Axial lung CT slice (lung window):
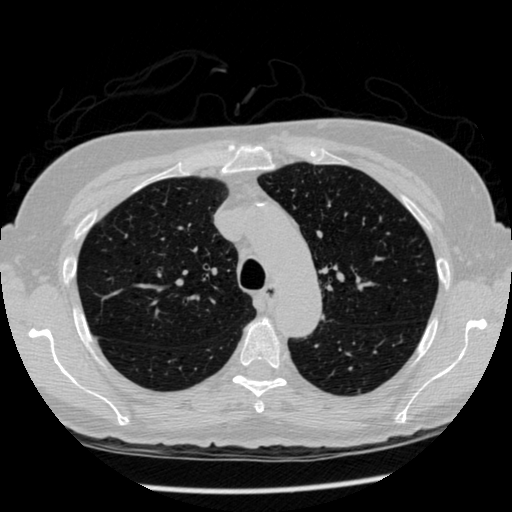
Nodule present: no